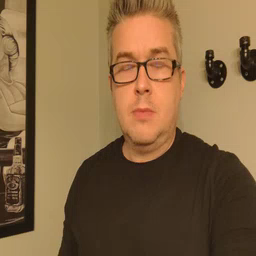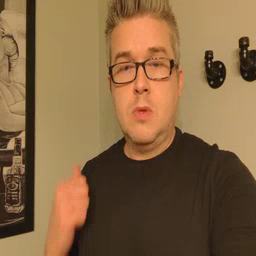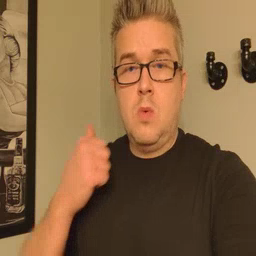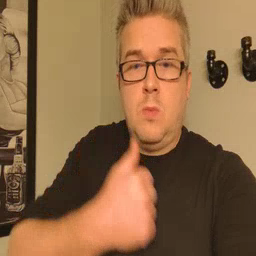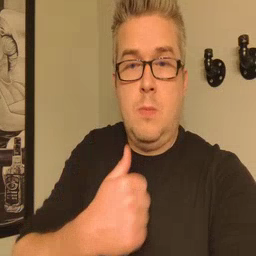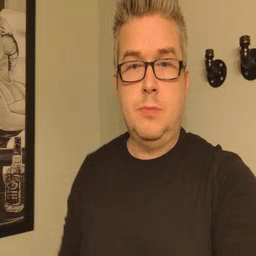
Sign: jacket